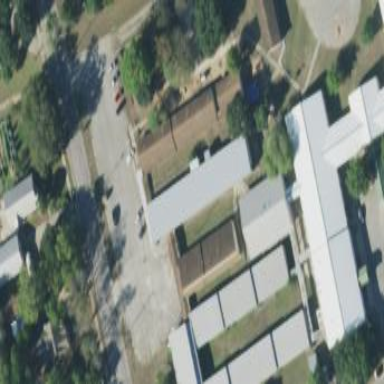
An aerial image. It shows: School building.